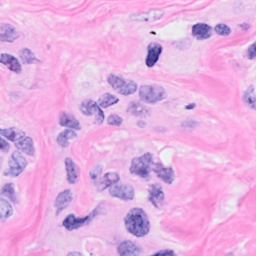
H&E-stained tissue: Breast